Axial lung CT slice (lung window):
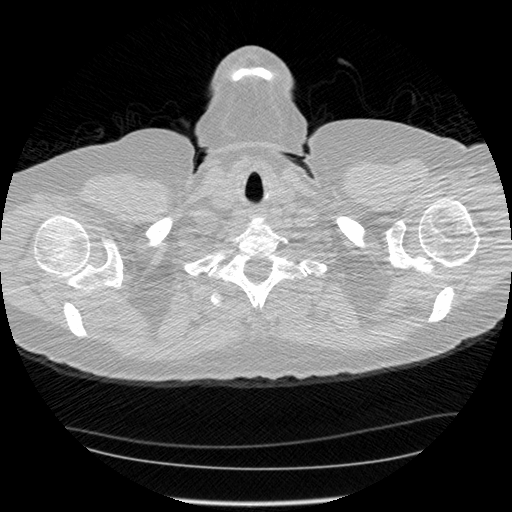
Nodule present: no